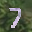
Label: 7